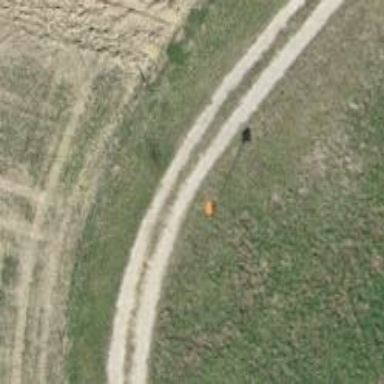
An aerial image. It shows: Aerial marker.